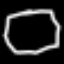
Label: octagon